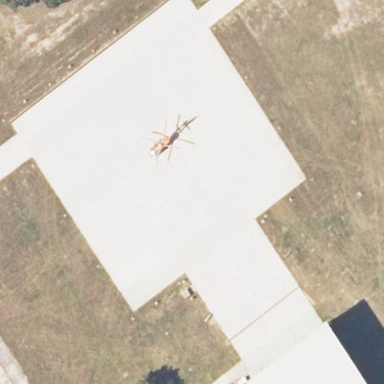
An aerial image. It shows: Helipad with concrete surface.